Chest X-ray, PA view. Patient: 68 years old, sex F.
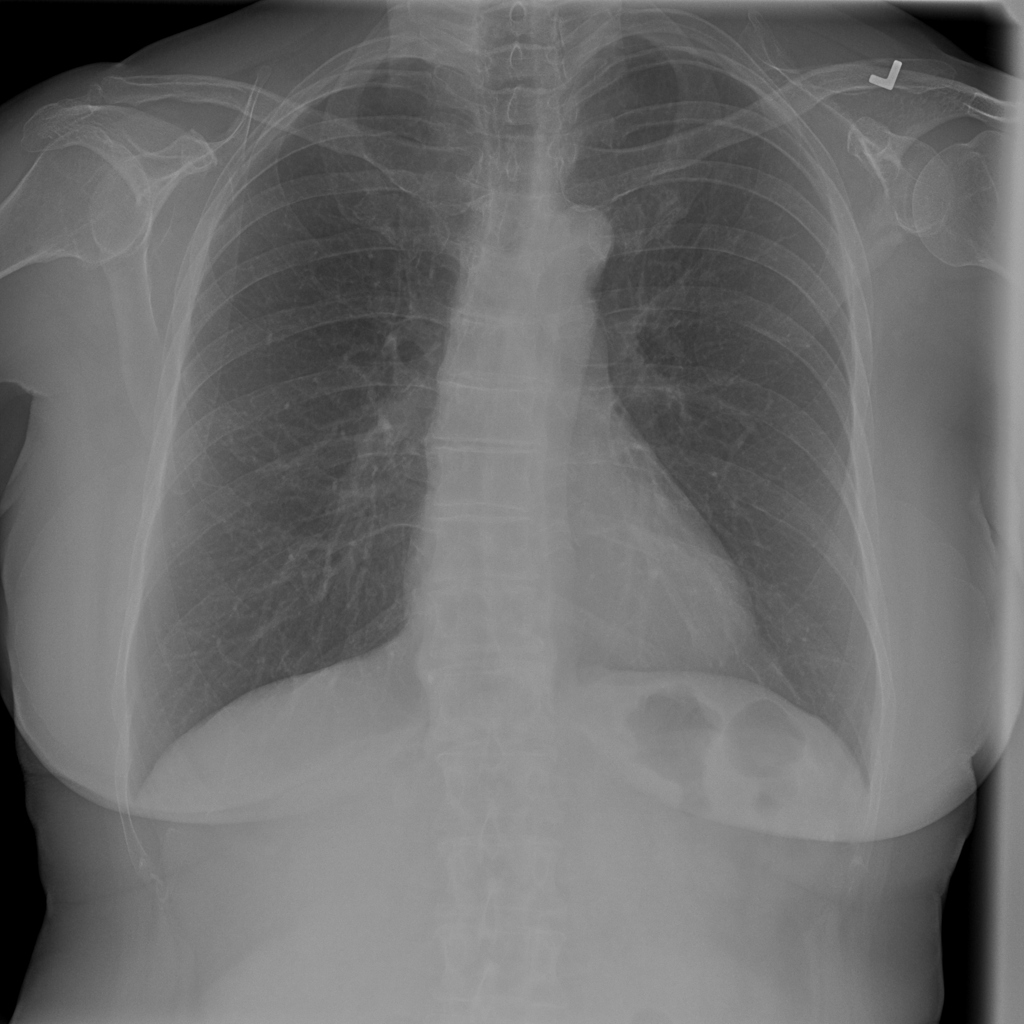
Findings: No Finding